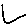
Label: bird